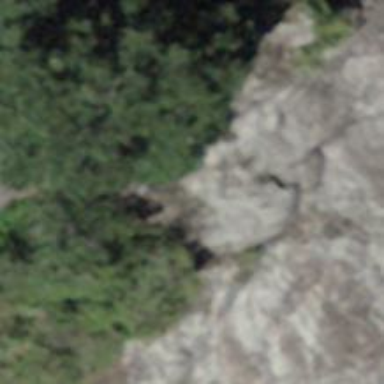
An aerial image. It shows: Natural cliff.